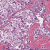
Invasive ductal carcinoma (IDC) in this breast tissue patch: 1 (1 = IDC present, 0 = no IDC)